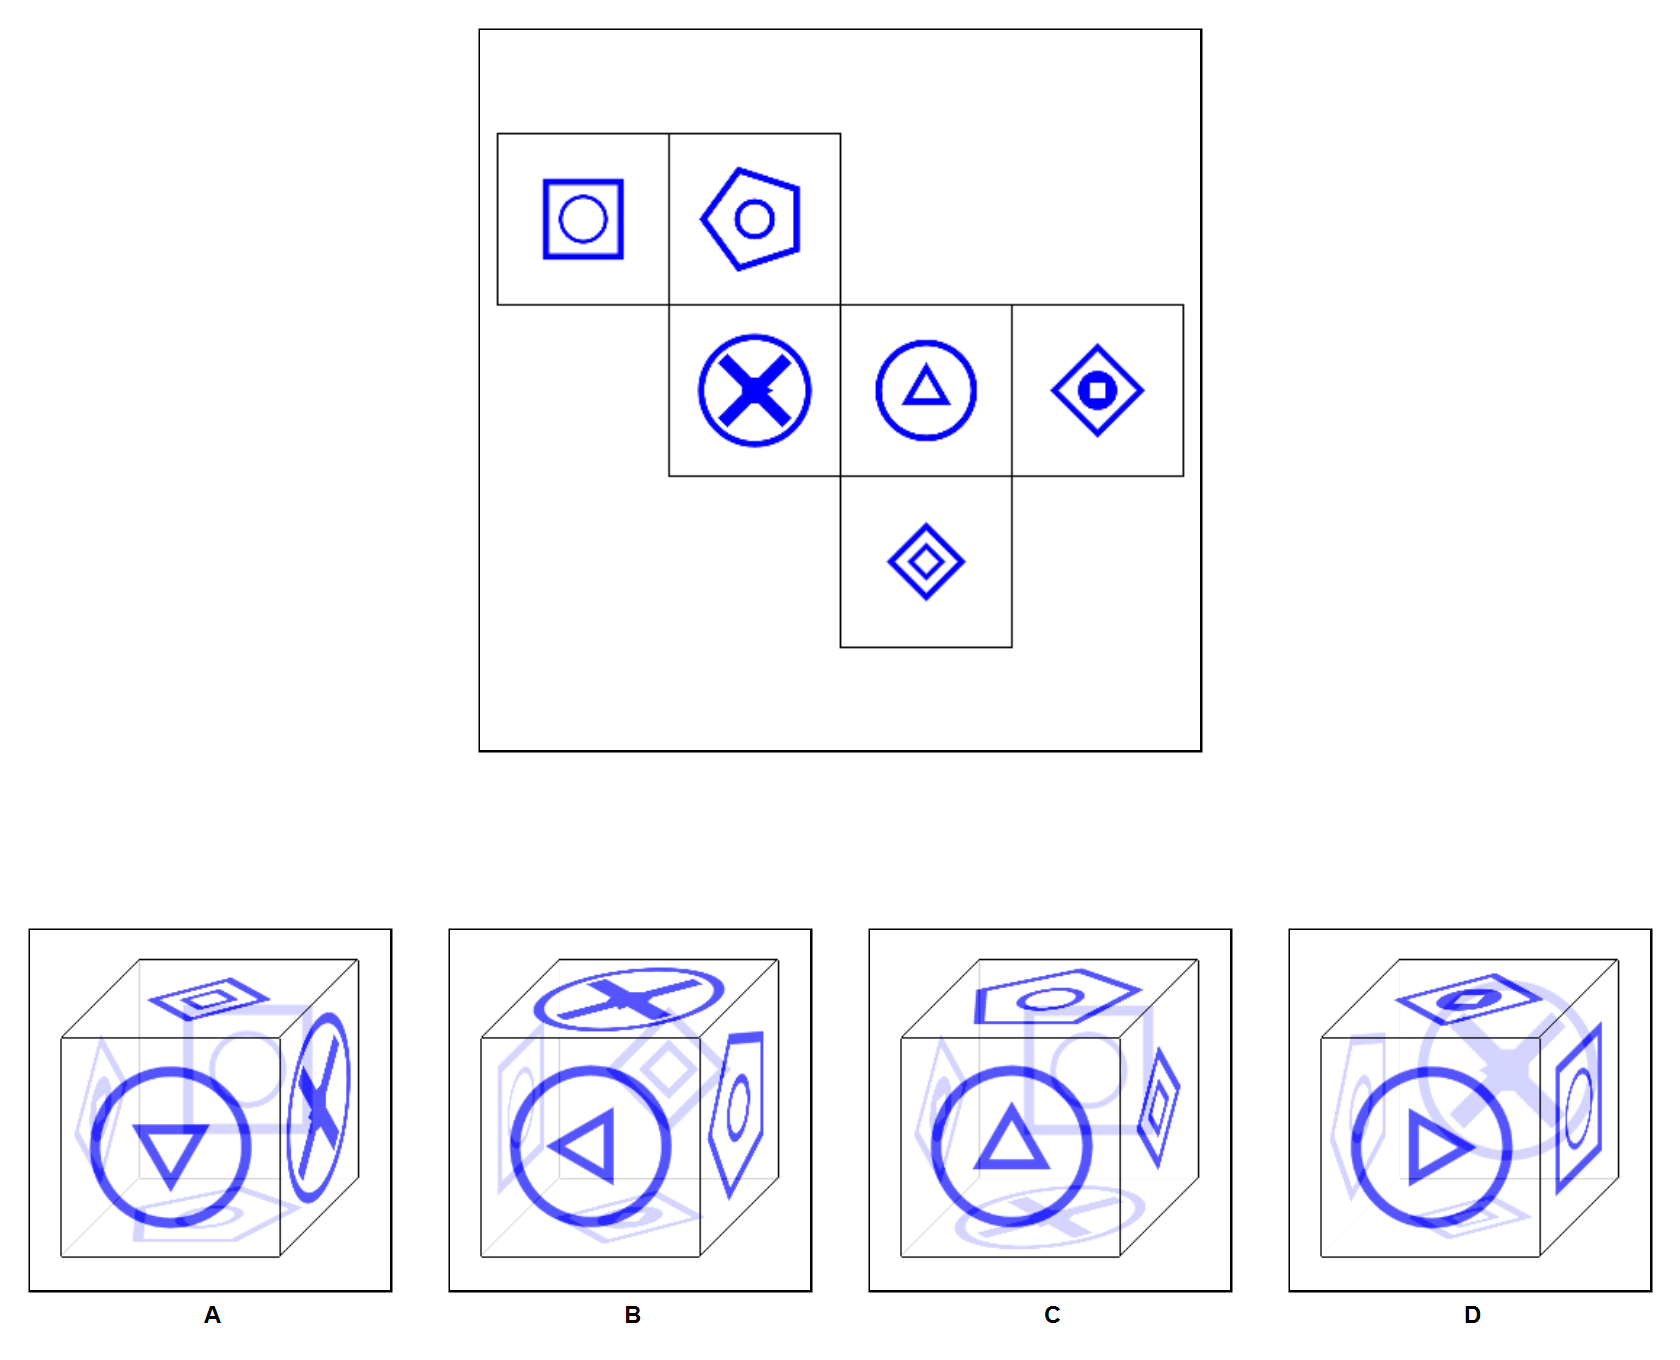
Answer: A